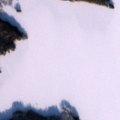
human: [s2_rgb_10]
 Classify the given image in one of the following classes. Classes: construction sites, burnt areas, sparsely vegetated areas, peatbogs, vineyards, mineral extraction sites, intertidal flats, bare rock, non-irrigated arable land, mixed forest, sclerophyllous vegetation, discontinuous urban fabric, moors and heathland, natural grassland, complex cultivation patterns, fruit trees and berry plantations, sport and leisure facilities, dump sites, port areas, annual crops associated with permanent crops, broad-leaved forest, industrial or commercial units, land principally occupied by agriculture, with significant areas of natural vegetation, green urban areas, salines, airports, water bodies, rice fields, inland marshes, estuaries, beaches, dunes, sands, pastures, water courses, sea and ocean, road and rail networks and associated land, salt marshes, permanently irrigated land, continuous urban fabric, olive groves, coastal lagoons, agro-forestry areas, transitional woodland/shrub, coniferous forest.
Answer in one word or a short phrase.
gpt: land principally occupied by agriculture, with significant areas of natural vegetation, mixed forest, water bodies